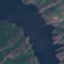
Land use / land cover: River